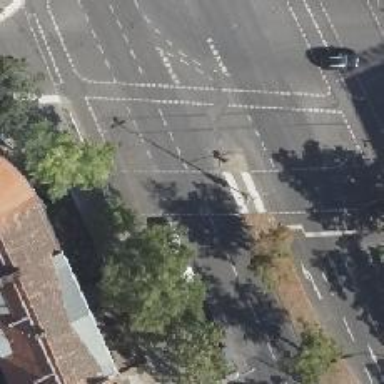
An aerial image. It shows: Secondary road with asphalt surface and cycle track on the right.